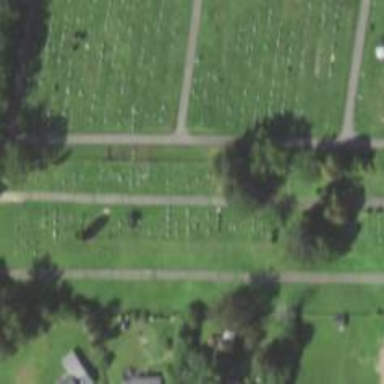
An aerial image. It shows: Cemetery.